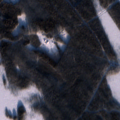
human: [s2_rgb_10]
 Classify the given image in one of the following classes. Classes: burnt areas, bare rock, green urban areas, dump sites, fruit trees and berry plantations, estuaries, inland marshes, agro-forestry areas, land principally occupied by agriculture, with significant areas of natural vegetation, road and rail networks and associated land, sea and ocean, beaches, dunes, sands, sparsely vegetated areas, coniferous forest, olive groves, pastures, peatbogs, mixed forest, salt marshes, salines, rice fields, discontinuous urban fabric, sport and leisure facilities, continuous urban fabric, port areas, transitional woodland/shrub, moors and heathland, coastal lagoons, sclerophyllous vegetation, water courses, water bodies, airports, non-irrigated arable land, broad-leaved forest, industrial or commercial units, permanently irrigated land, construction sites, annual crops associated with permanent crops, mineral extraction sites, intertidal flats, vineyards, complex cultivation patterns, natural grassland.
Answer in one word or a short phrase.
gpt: coniferous forest, peatbogs